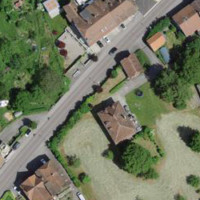
EUNIS habitat code: 57
Species observed at this site:
Chelidonium majus